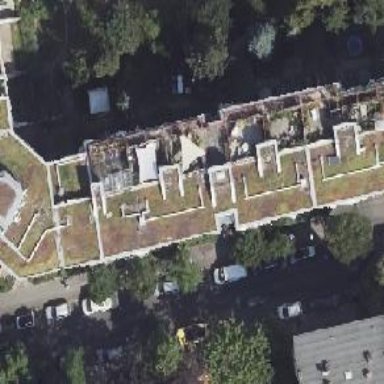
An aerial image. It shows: Part of building with gray roof.